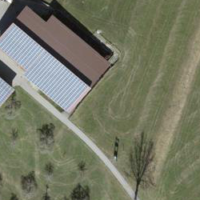
EUNIS habitat code: 24
Species observed at this site:
Dactylis glomerata